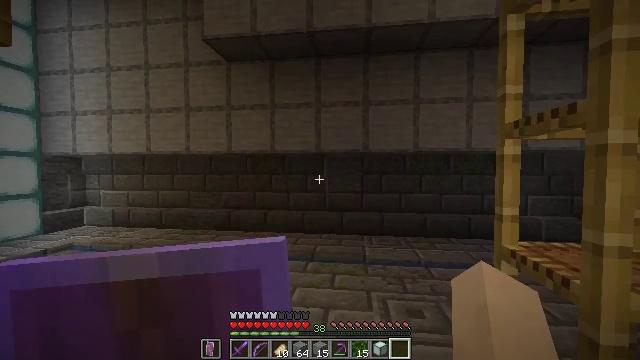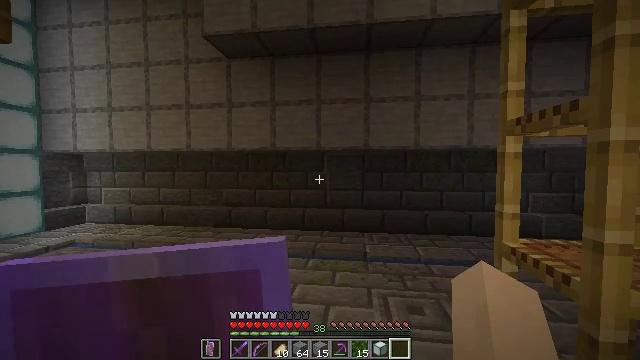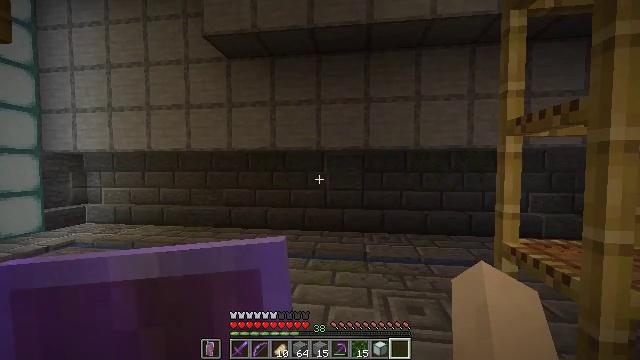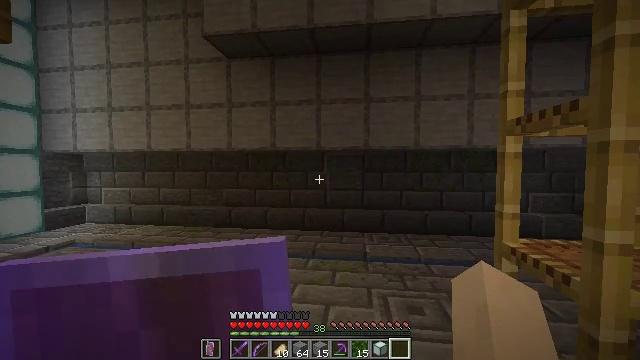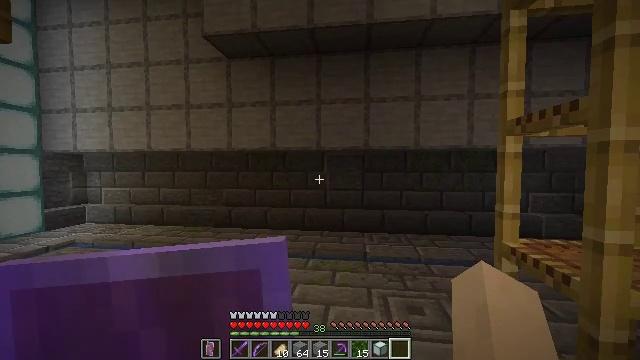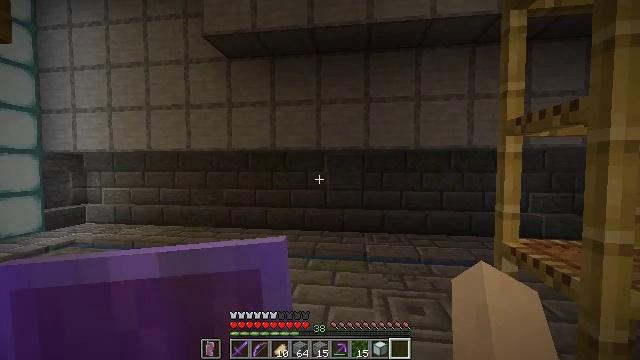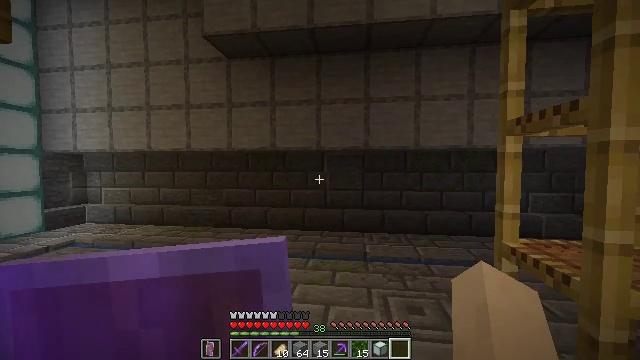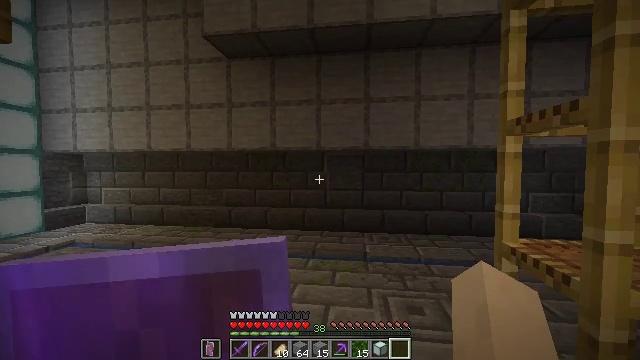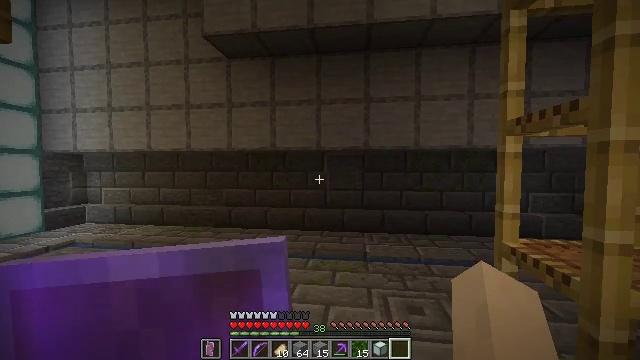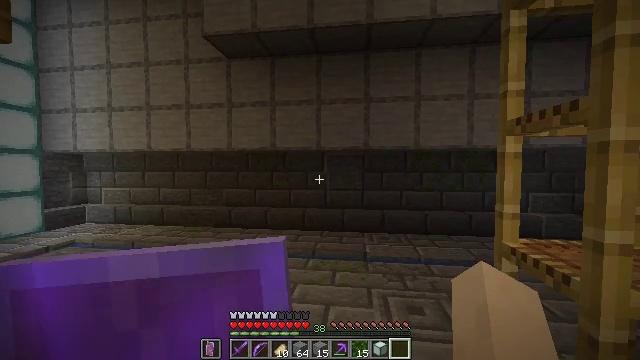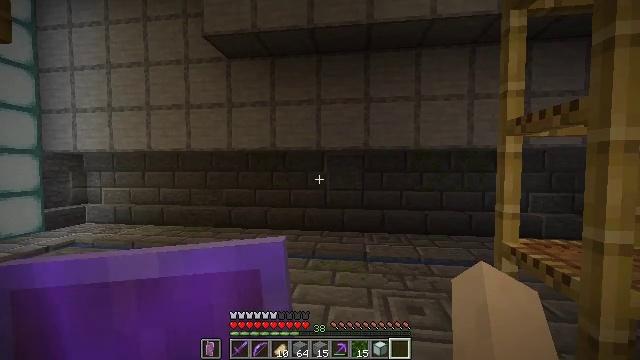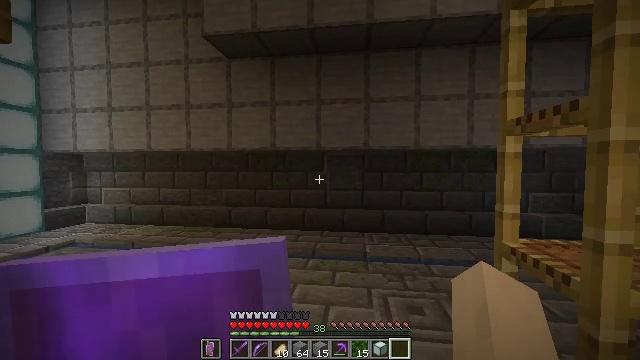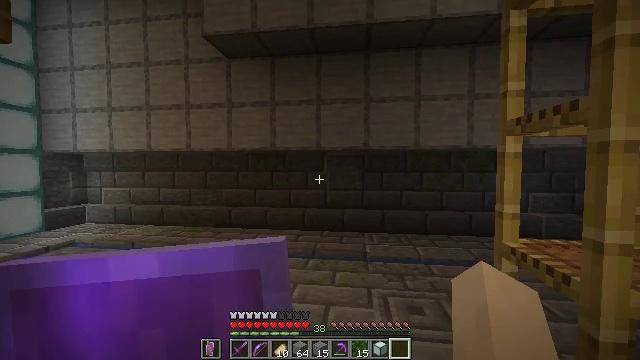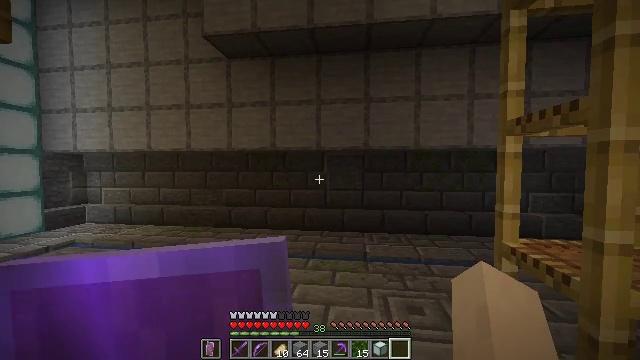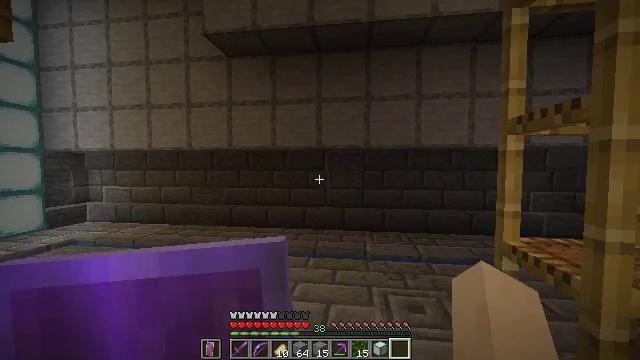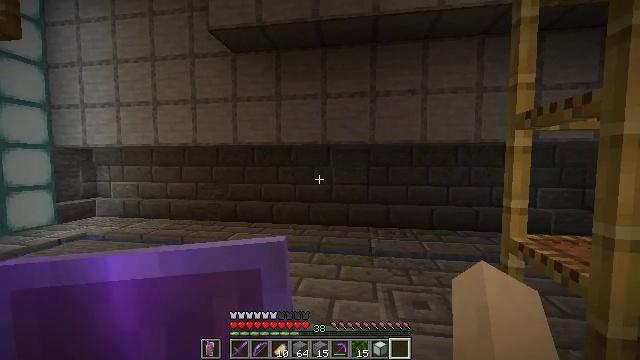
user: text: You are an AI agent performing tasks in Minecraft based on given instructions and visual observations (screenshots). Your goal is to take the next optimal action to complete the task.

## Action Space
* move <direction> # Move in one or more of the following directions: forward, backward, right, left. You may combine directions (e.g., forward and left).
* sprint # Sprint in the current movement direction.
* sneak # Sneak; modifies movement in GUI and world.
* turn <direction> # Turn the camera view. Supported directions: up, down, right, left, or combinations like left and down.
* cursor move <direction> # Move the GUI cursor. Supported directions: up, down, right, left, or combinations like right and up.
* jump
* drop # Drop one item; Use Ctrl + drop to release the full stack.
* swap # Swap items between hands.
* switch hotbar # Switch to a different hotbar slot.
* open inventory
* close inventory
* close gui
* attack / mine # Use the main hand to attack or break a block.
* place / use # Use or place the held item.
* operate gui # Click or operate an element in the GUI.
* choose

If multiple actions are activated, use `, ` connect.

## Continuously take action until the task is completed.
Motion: motion action
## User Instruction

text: Make polished blackstone stairs in the crafting grid.
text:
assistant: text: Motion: no_op
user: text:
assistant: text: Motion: no_op
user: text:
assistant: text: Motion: no_op
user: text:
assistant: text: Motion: no_op
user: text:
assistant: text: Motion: no_op
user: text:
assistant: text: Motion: no_op
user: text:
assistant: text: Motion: no_op
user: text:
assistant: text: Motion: no_op
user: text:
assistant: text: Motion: no_op
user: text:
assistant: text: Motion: no_op
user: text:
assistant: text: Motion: no_op
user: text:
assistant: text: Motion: no_op
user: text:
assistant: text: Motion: no_op
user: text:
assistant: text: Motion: no_op
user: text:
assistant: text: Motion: turn left
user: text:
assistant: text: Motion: no_op
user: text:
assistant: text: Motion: no_op
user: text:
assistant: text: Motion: no_op
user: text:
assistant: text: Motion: no_op
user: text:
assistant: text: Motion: no_op
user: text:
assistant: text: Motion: no_op
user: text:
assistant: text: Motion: no_op
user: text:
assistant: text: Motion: no_op
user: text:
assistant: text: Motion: turn left and down
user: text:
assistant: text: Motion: no_op
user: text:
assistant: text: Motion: no_op
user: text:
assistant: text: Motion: no_op
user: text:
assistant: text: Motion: no_op
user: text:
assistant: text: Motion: no_op
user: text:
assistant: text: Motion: no_op